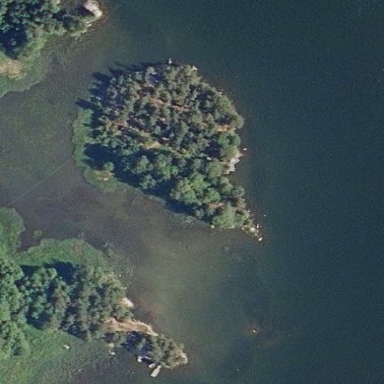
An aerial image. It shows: Islet.